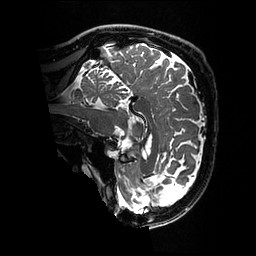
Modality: T2w
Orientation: sagittal
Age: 40
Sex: male
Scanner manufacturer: ge
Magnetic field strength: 3 T
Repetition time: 3.202 s
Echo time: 0.06676 s